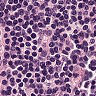
Metastatic tissue present: no